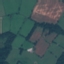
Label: Pasture